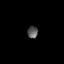
Tissue: skin
Cell type: Epithelial cells
Senescence score: 0.2646
Nuclear area (px): 125
Mean DAPI intensity: 87.064